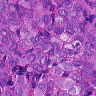
Metastatic tissue present: yes